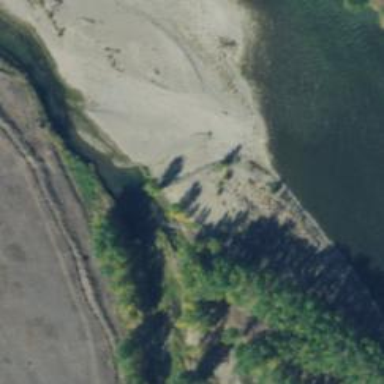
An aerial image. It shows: Sandy area in nature.